Field crop: maize
Growth stage: 2
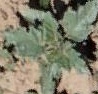
Species: datura